Interaction volume radius: 5 \u00c5
Interaction volume height: 10 \u00c5
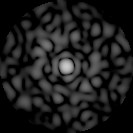
Disorder parameter: 0.8752